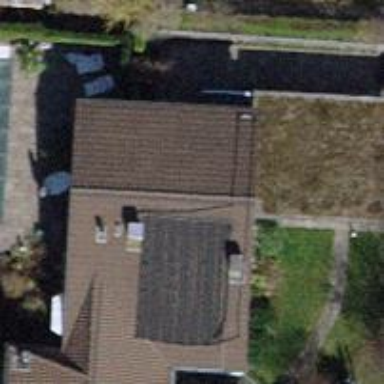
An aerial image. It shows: Building with tiled roof.